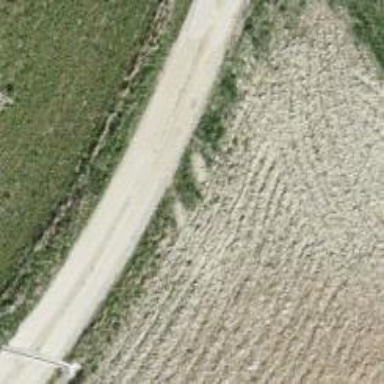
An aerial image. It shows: Track with fine gravel surface. The track type is grade 2.